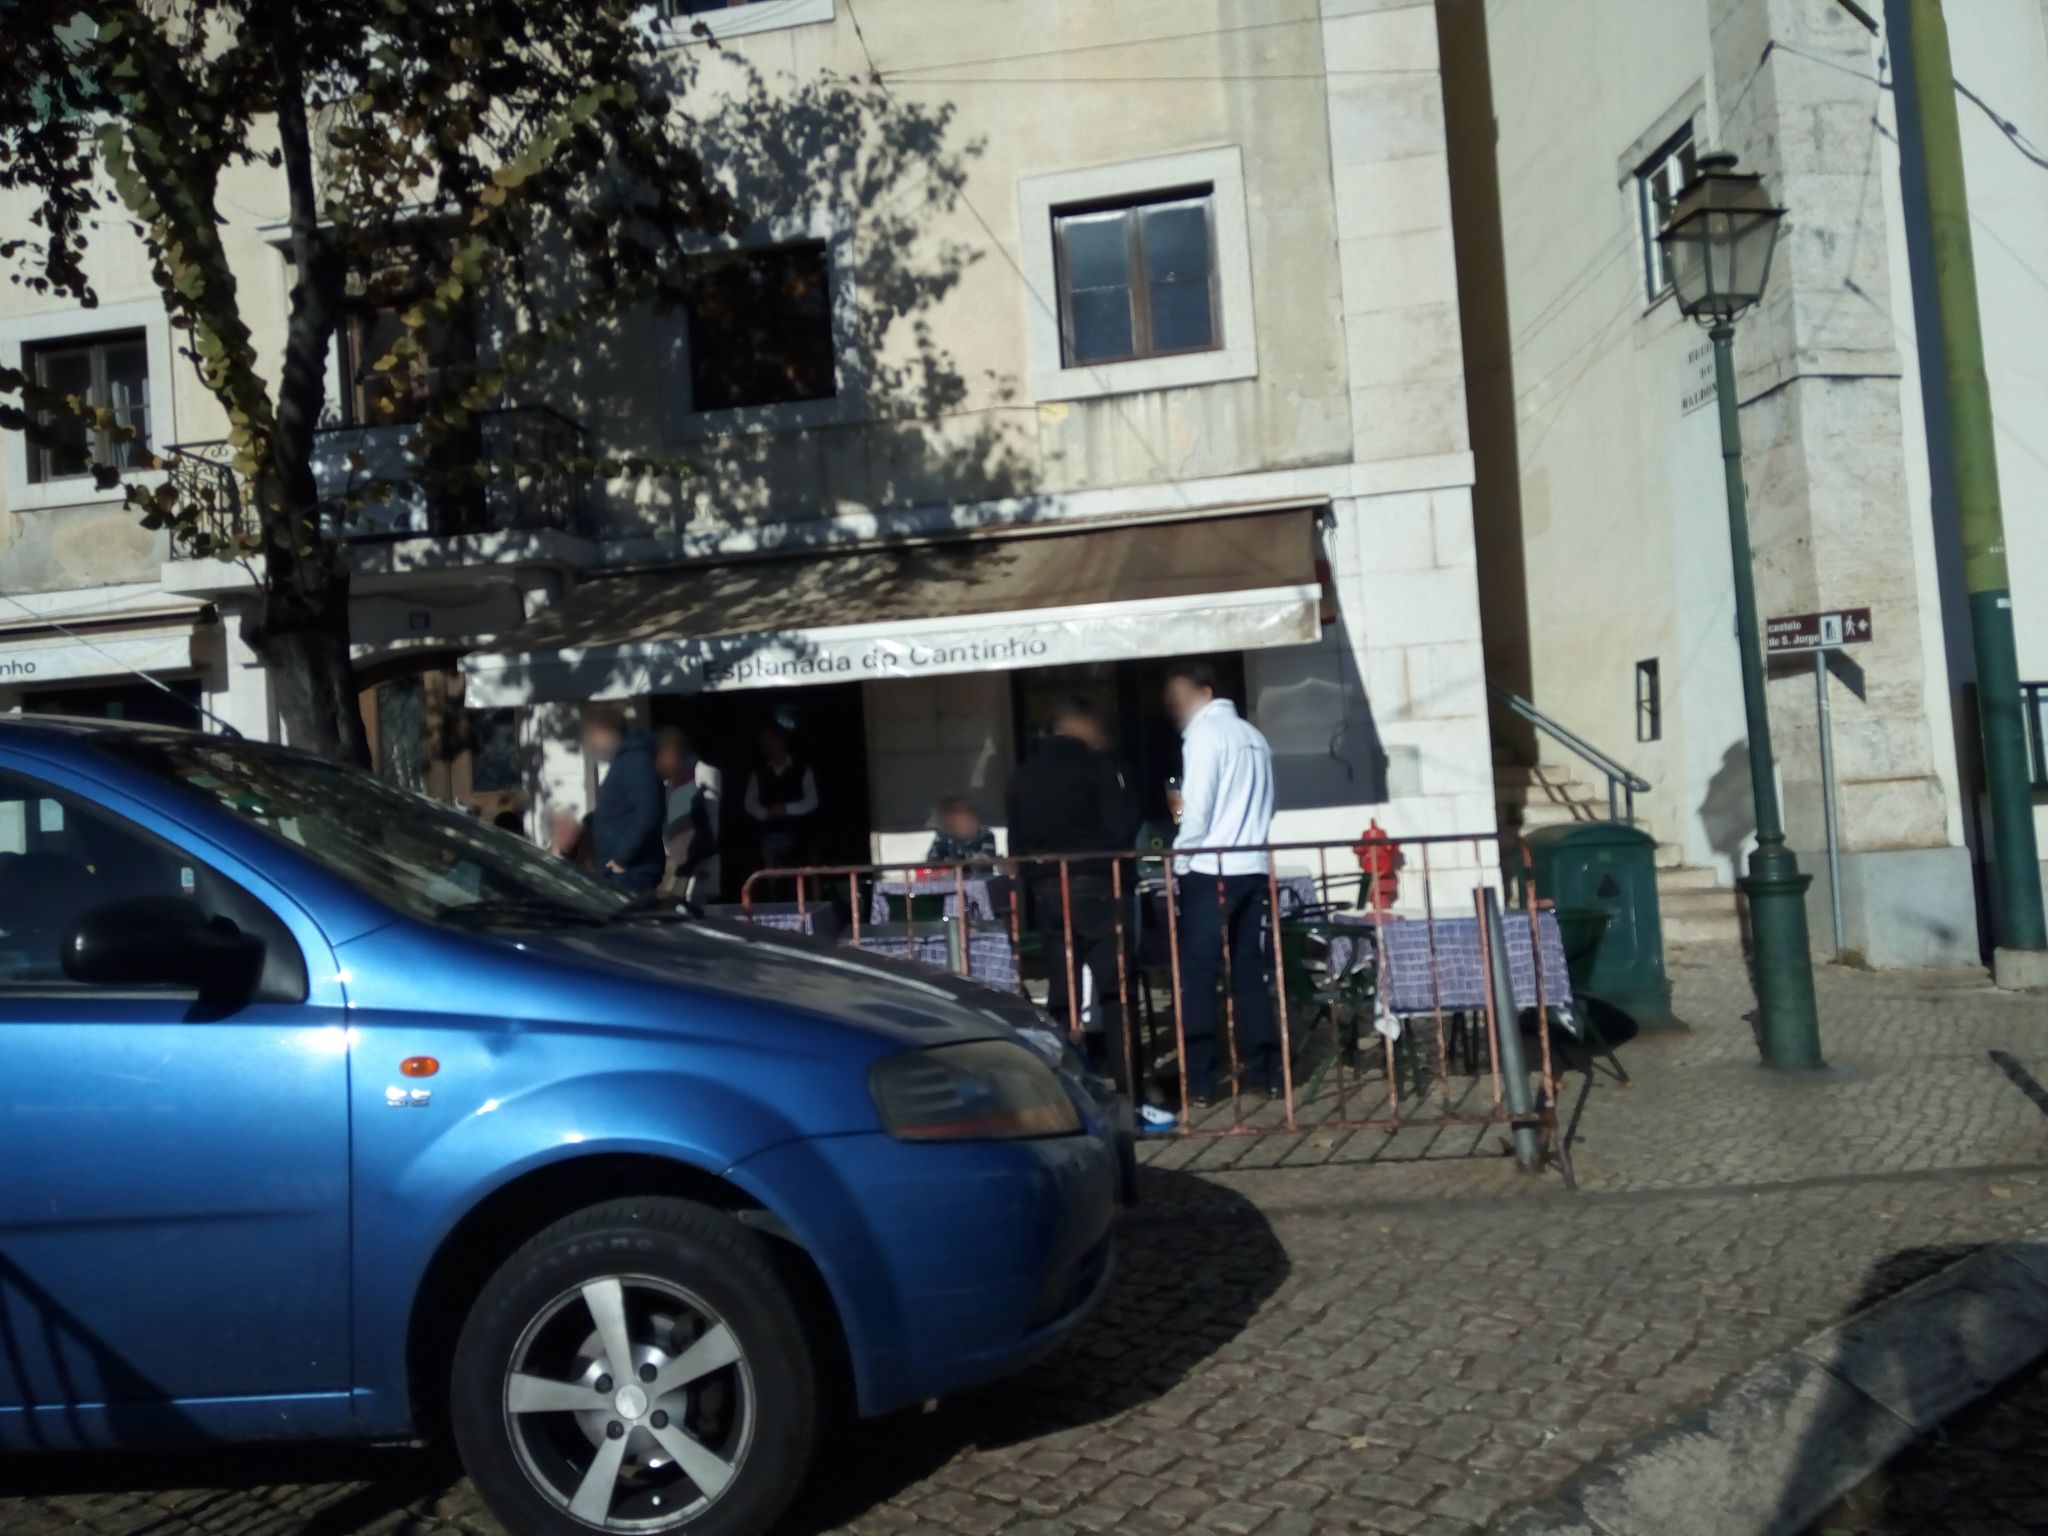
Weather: clear
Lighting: day
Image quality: good
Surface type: walking surface
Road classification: footway, steps, pedestrian, residential
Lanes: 2
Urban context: urban centre
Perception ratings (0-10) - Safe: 6.7, Lively: 7.6, Beautiful: 5.96, Boring: 5.77, Depressing: 5.09, Wealthy: 4.93